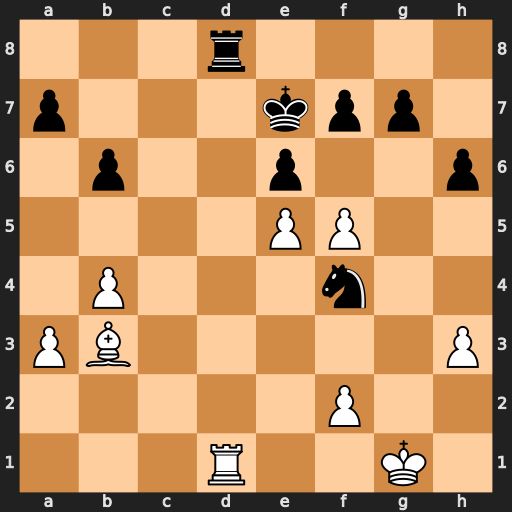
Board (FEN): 3r4/p3kpp1/1p2p2p/4PP2/1P3n2/PB5P/5P2/3R2K1
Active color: w
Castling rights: -
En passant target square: -
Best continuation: f6+ gxf6 exf6+ Kxf6 Rxd8